Question: I want to achieve something similar with this image:

Rows with alternating alignment - aligned to the left when the row's index is even, aligned to the right when the row's index is uneven.
I tried to use 'ListBox' of 'ListBox', binding with 'ObservableCollection<ObservableCollection<Circle>>'. Should I bind the 'Margin' property of the second 'ListBox' in order to achieve the alternating alignment?
'''
<ListBox
Name="OuterListBox"
HorizontalAlignment="Center"
VerticalAlignment="Center"
Background="White"
BorderThickness="0"
ItemsSource="{Binding Board}">
<ListBox.ItemTemplate>
<DataTemplate>
<Grid>
<ListBox
Name="InnerListBox"
HorizontalAlignment="{Binding HorizontalAlignment}"
Background="Transparent"
BorderThickness="0"
ItemContainerStyle="{StaticResource ChangeListViewItemHighlight}"
ItemsSource="{Binding}"
PreviewKeyDown="InnerListBox_PreviewKeyDown">
<ListBox.ItemTemplate>
<DataTemplate>
<Ellipse
Width="{Binding Size}"
Height="{Binding Size}"
Cursor="Hand"
Fill="{Binding Background}" />
</DataTemplate>
</ListBox.ItemTemplate>
</ListBox>
</Grid>
</DataTemplate>
</ListBox.ItemTemplate>
</ListBox>
'''
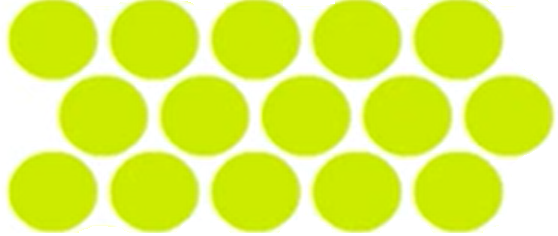
Answer: Regarding your requirements, I assume from the example you provided that:
- - -
This way, you can achieve the desired behavior with built-in functionality in a few steps.
- 'ItemsPanel''ListBox'- <URL>'Padding'
In this example, the paddings are fixed size (for me circle have a size of '50', so the padding is '25'). You could also create a custom value converter to make this more dynamic, binding the real 'Size'.
'''
<ListBox
Name="OuterListBox"
AlternationCount="2"
HorizontalAlignment="Center"
VerticalAlignment="Center"
Background="White"
BorderThickness="0"
ItemsSource="{Binding Board}">
<ListBox.ItemContainerStyle>
<Style TargetType="{x:Type ListBoxItem}" BasedOn="{StaticResource {x:Type ListBoxItem}}">
<Style.Resources>
<AlternationConverter x:Key="AlternationPaddingConverter">
<Thickness Right="25"/>
<Thickness Left="25"/>
</AlternationConverter>
</Style.Resources>
<Setter Property="Padding" Value="{Binding (ItemsControl.AlternationIndex), RelativeSource={RelativeSource Self}, Converter={StaticResource AlternationPaddingConverter}}"/>
</Style>
</ListBox.ItemContainerStyle>
<ListBox.ItemTemplate>
<DataTemplate>
<Grid>
<ListBox
Name="InnerListBox"
Background="Transparent"
BorderThickness="0"
ItemContainerStyle="{StaticResource ChangeListViewItemHighlight}"
ItemsSource="{Binding}"
PreviewKeyDown="InnerListBox_PreviewKeyDown">
<ListBox.ItemsPanel>
<ItemsPanelTemplate>
<VirtualizingStackPanel Orientation="Horizontal"/>
</ItemsPanelTemplate>
</ListBox.ItemsPanel>
<ListBox.ItemTemplate>
<DataTemplate>
<Ellipse
Width="{Binding Size}"
Height="{Binding Size}"
Cursor="Hand"
Fill="{Binding Background}" />
</DataTemplate>
</ListBox.ItemTemplate>
</ListBox>
</Grid>
</DataTemplate>
</ListBox.ItemTemplate>
</ListBox>
'''
<URL>
---
> Additional question: how can I remove the highlight of the selected line?
In this simple case, you could use an 'ItemsControl' as outer control instead of a 'ListBox'. It has no selection. However, you have to style the 'ContentPresenter' and use 'Margin' then.
'''
<ItemsControl
Name="OuterListBox"
AlternationCount="2"
HorizontalAlignment="Center"
VerticalAlignment="Center"
Background="White"
BorderThickness="0"
ItemsSource="{Binding Board}">
<ItemsControl.ItemContainerStyle>
<Style TargetType="{x:Type ContentPresenter}">
<Style.Resources>
<AlternationConverter x:Key="AlternationPaddingConverter">
<Thickness Right="25"/>
<Thickness Left="25"/>
</AlternationConverter>
</Style.Resources>
<Setter Property="Margin" Value="{Binding (ItemsControl.AlternationIndex), RelativeSource={RelativeSource Self}, Converter={StaticResource AlternationPaddingConverter}}"/>
</Style>
</ItemsControl.ItemContainerStyle>
<ItemsControl.ItemTemplate>
<DataTemplate>
<Grid>
<ListBox
Name="InnerListBox"
Background="Transparent"
BorderThickness="0"
ItemContainerStyle="{StaticResource ChangeListViewItemHighlight}"
ItemsSource="{Binding}"
PreviewKeyDown="InnerListBox_PreviewKeyDown">
<ListBox.ItemsPanel>
<ItemsPanelTemplate>
<VirtualizingStackPanel Orientation="Horizontal"/>
</ItemsPanelTemplate>
</ListBox.ItemsPanel>
<ListBox.ItemTemplate>
<DataTemplate>
<Ellipse
Width="{Binding Size}"
Height="{Binding Size}"
Cursor="Hand"
Fill="{Binding Background}" />
</DataTemplate>
</ListBox.ItemTemplate>
</ListBox>
</Grid>
</DataTemplate>
</ItemsControl.ItemTemplate>
</ItemsControl>
'''